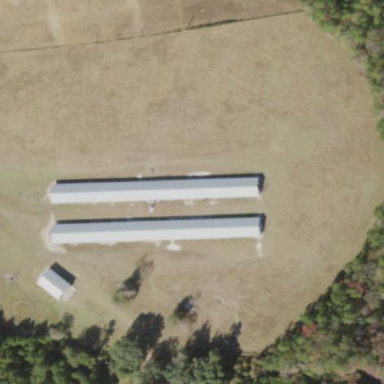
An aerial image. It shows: Poultry farmyard.